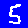
Digit: 5